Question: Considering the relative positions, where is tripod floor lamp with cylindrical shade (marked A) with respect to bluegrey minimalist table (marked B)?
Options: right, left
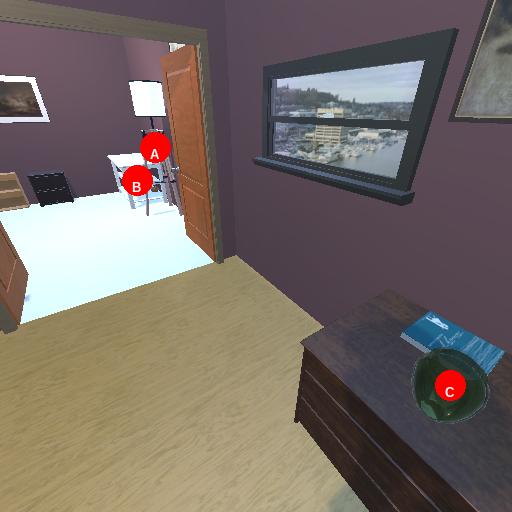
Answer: right